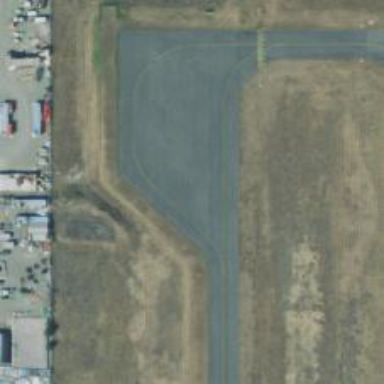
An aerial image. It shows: View of taxiway at the airport.